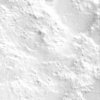
Label: not_dusty